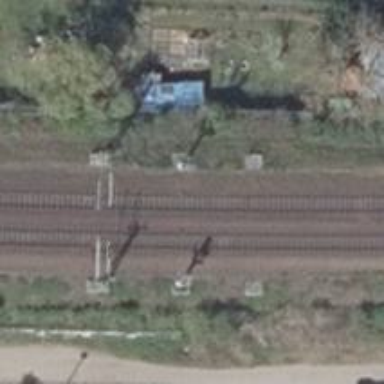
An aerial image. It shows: Railway signal.